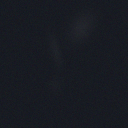
Screen state: off